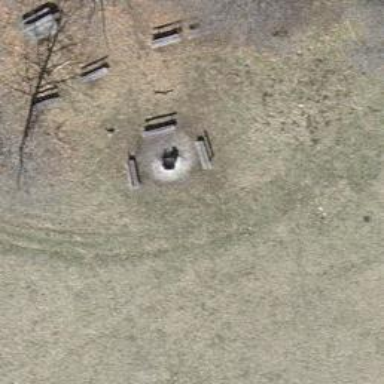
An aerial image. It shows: Bench for seating.